Interaction volume radius: 10 \u00c5
Interaction volume height: 20 \u00c5
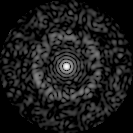
Disorder parameter: 0.8338